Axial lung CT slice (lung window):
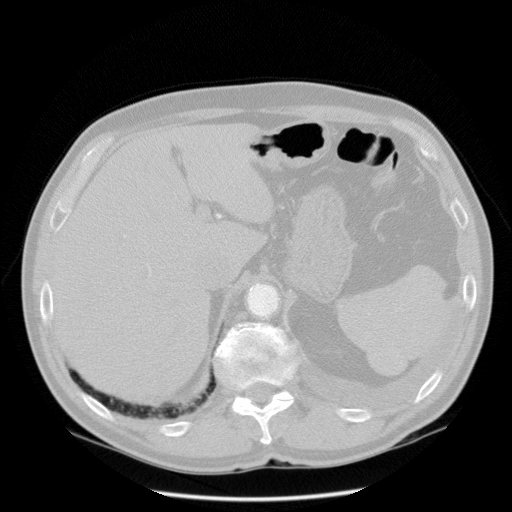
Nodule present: no